Field crop: maize
Growth stage: 2
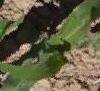
Species: maize